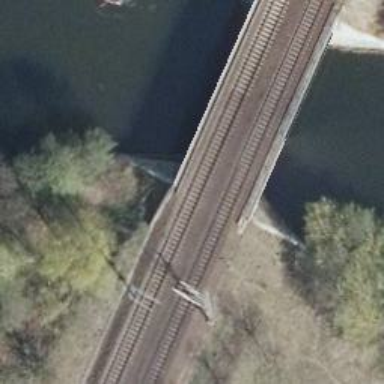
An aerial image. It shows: Bridge over electrified railway with contact lines.